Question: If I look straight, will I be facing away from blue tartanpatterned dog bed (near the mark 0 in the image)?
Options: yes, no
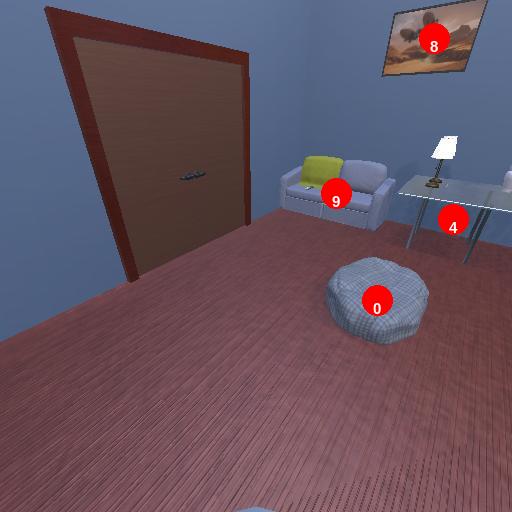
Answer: yes